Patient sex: M
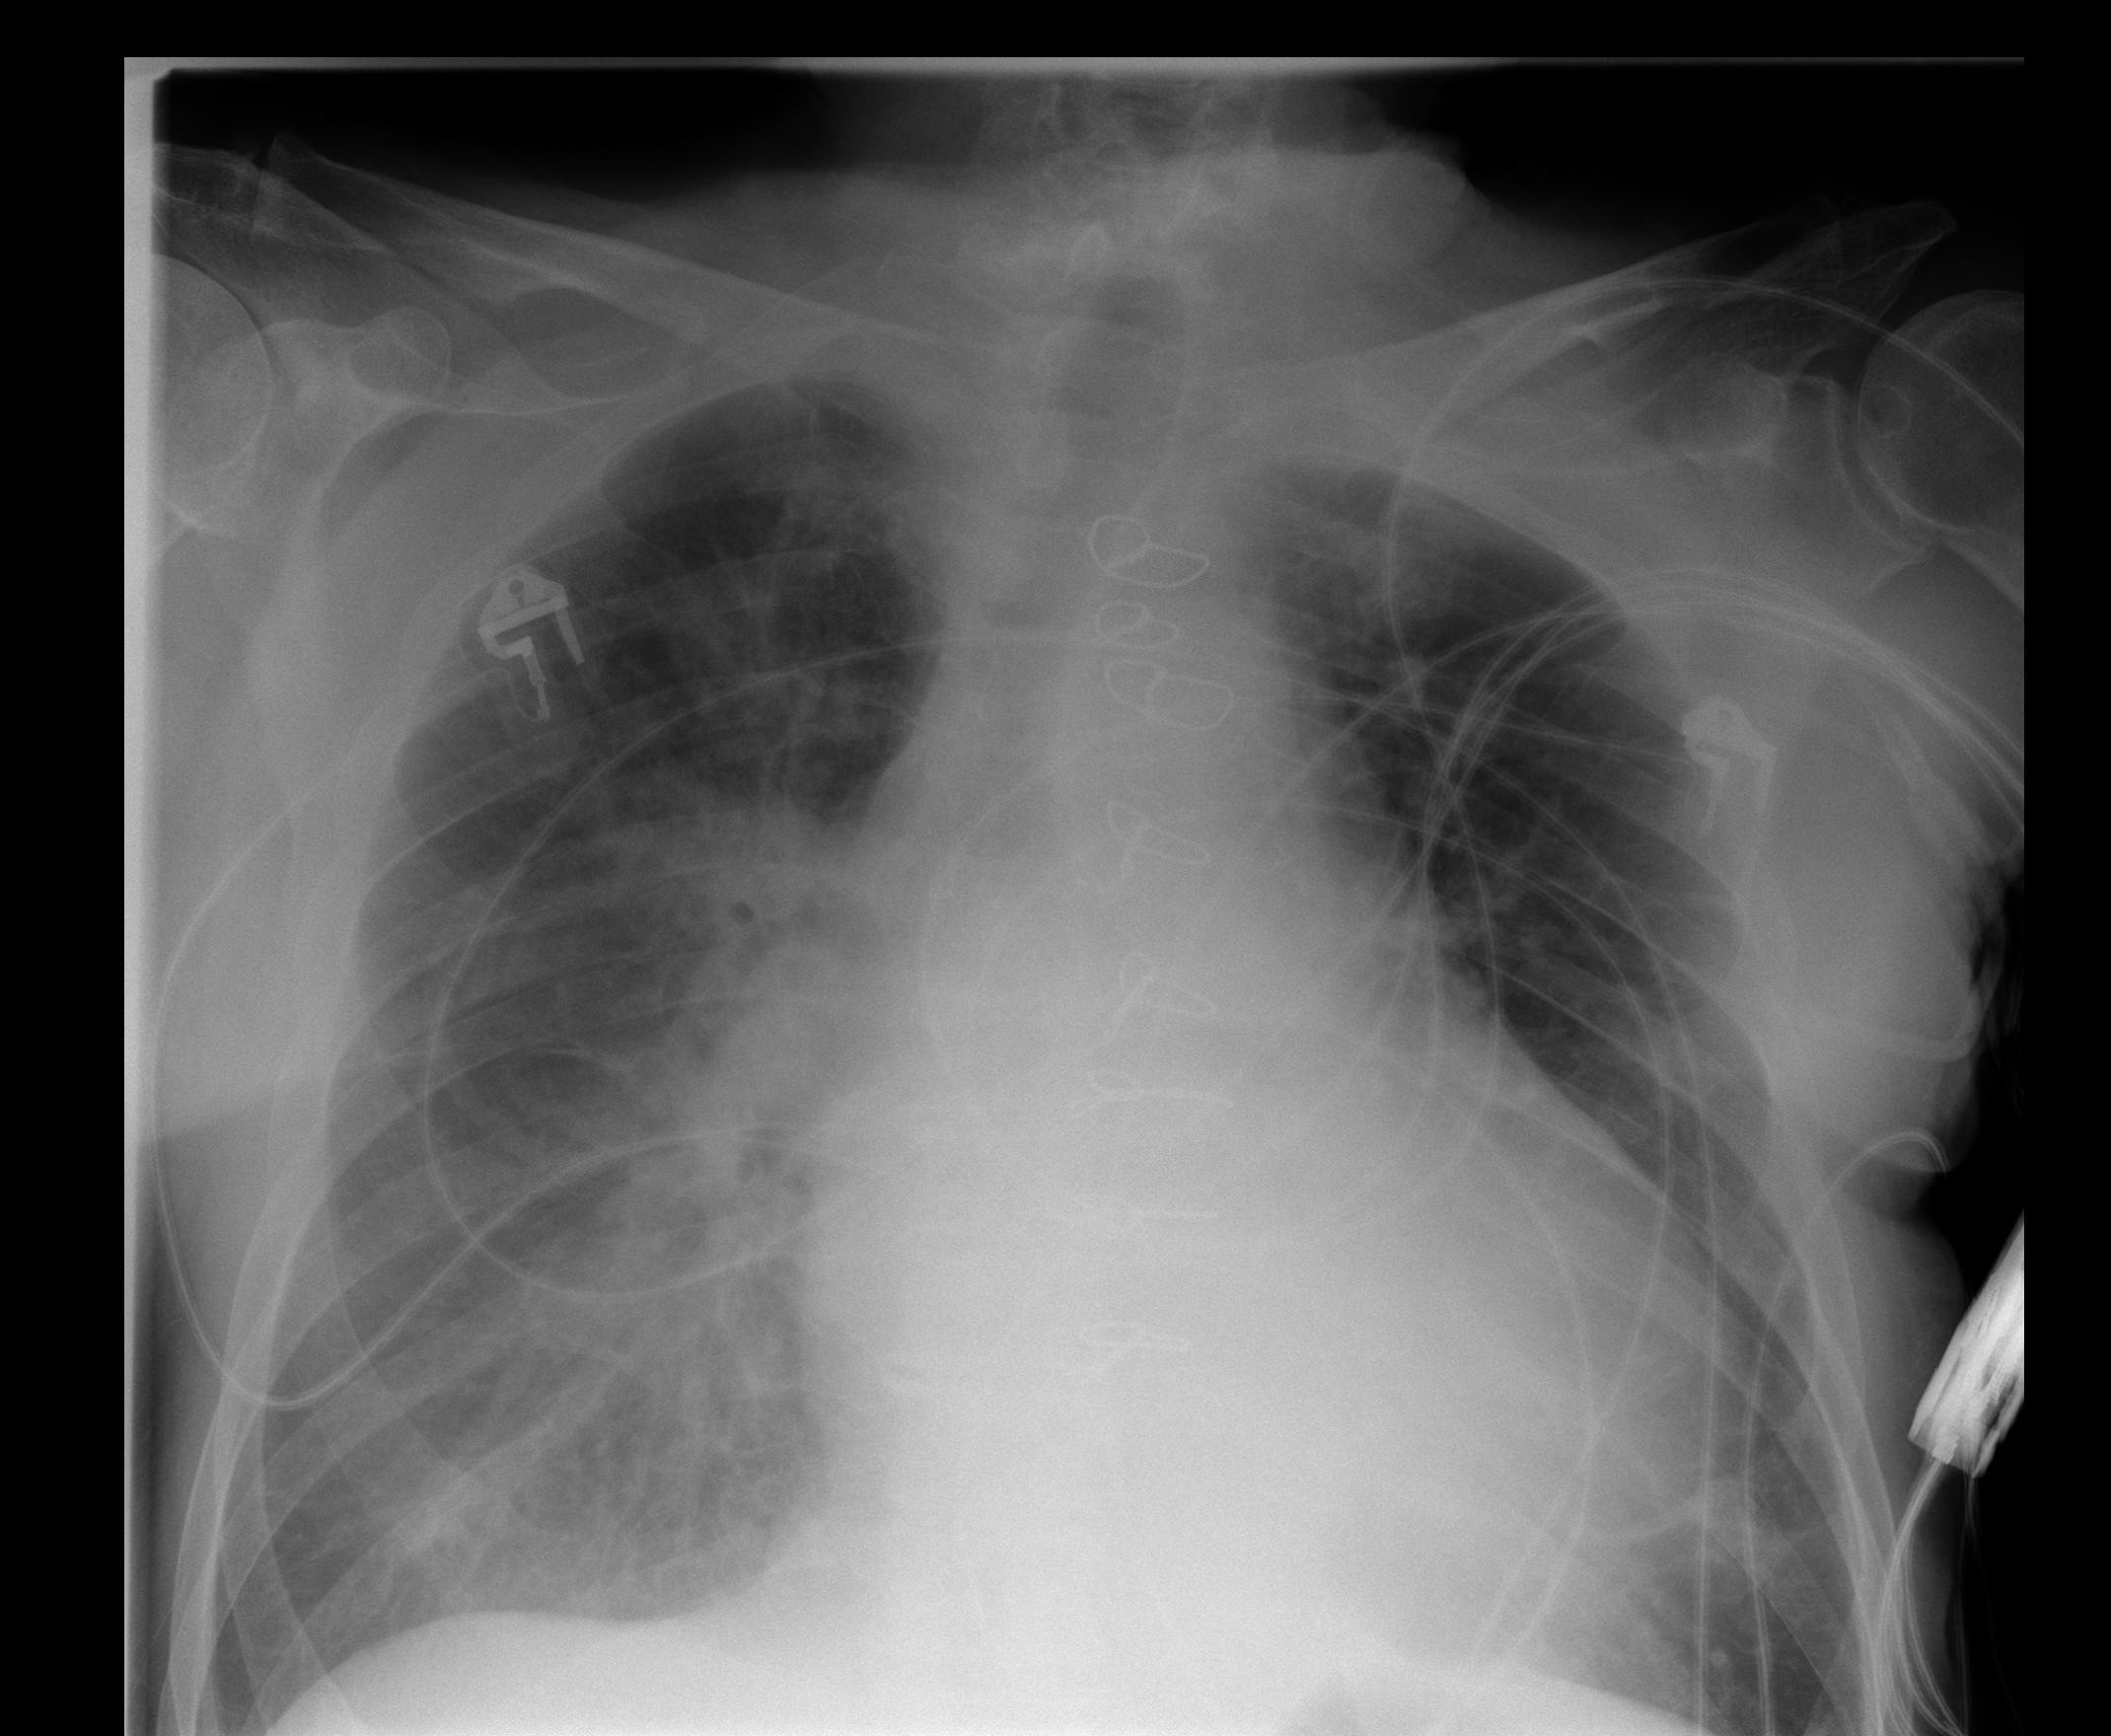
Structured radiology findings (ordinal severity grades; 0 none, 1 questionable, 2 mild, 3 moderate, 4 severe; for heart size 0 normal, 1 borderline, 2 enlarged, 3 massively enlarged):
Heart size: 2
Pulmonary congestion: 0
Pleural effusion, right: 2
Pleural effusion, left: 0
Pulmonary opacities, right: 2
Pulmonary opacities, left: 0
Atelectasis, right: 2
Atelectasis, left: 0